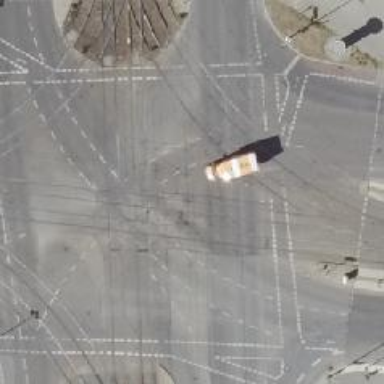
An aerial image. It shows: Tram level crossing on the railway.